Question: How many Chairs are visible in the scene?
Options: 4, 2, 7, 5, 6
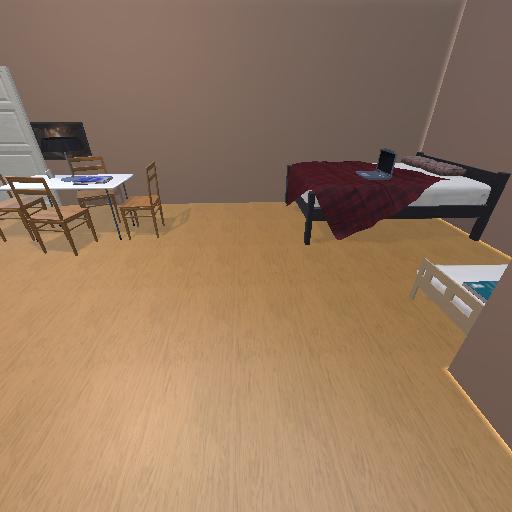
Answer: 4